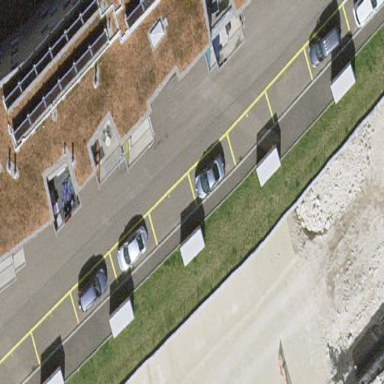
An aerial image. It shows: Asphalt parking lane.